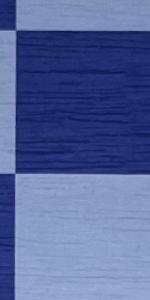
Label: Empty